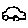
Label: car